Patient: sex M, age 65
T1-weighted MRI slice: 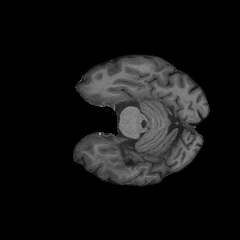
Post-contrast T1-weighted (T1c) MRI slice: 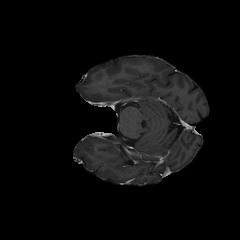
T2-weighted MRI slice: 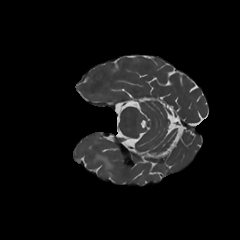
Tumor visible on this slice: yes
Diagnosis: Astrocytoma, IDH-mutant
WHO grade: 2